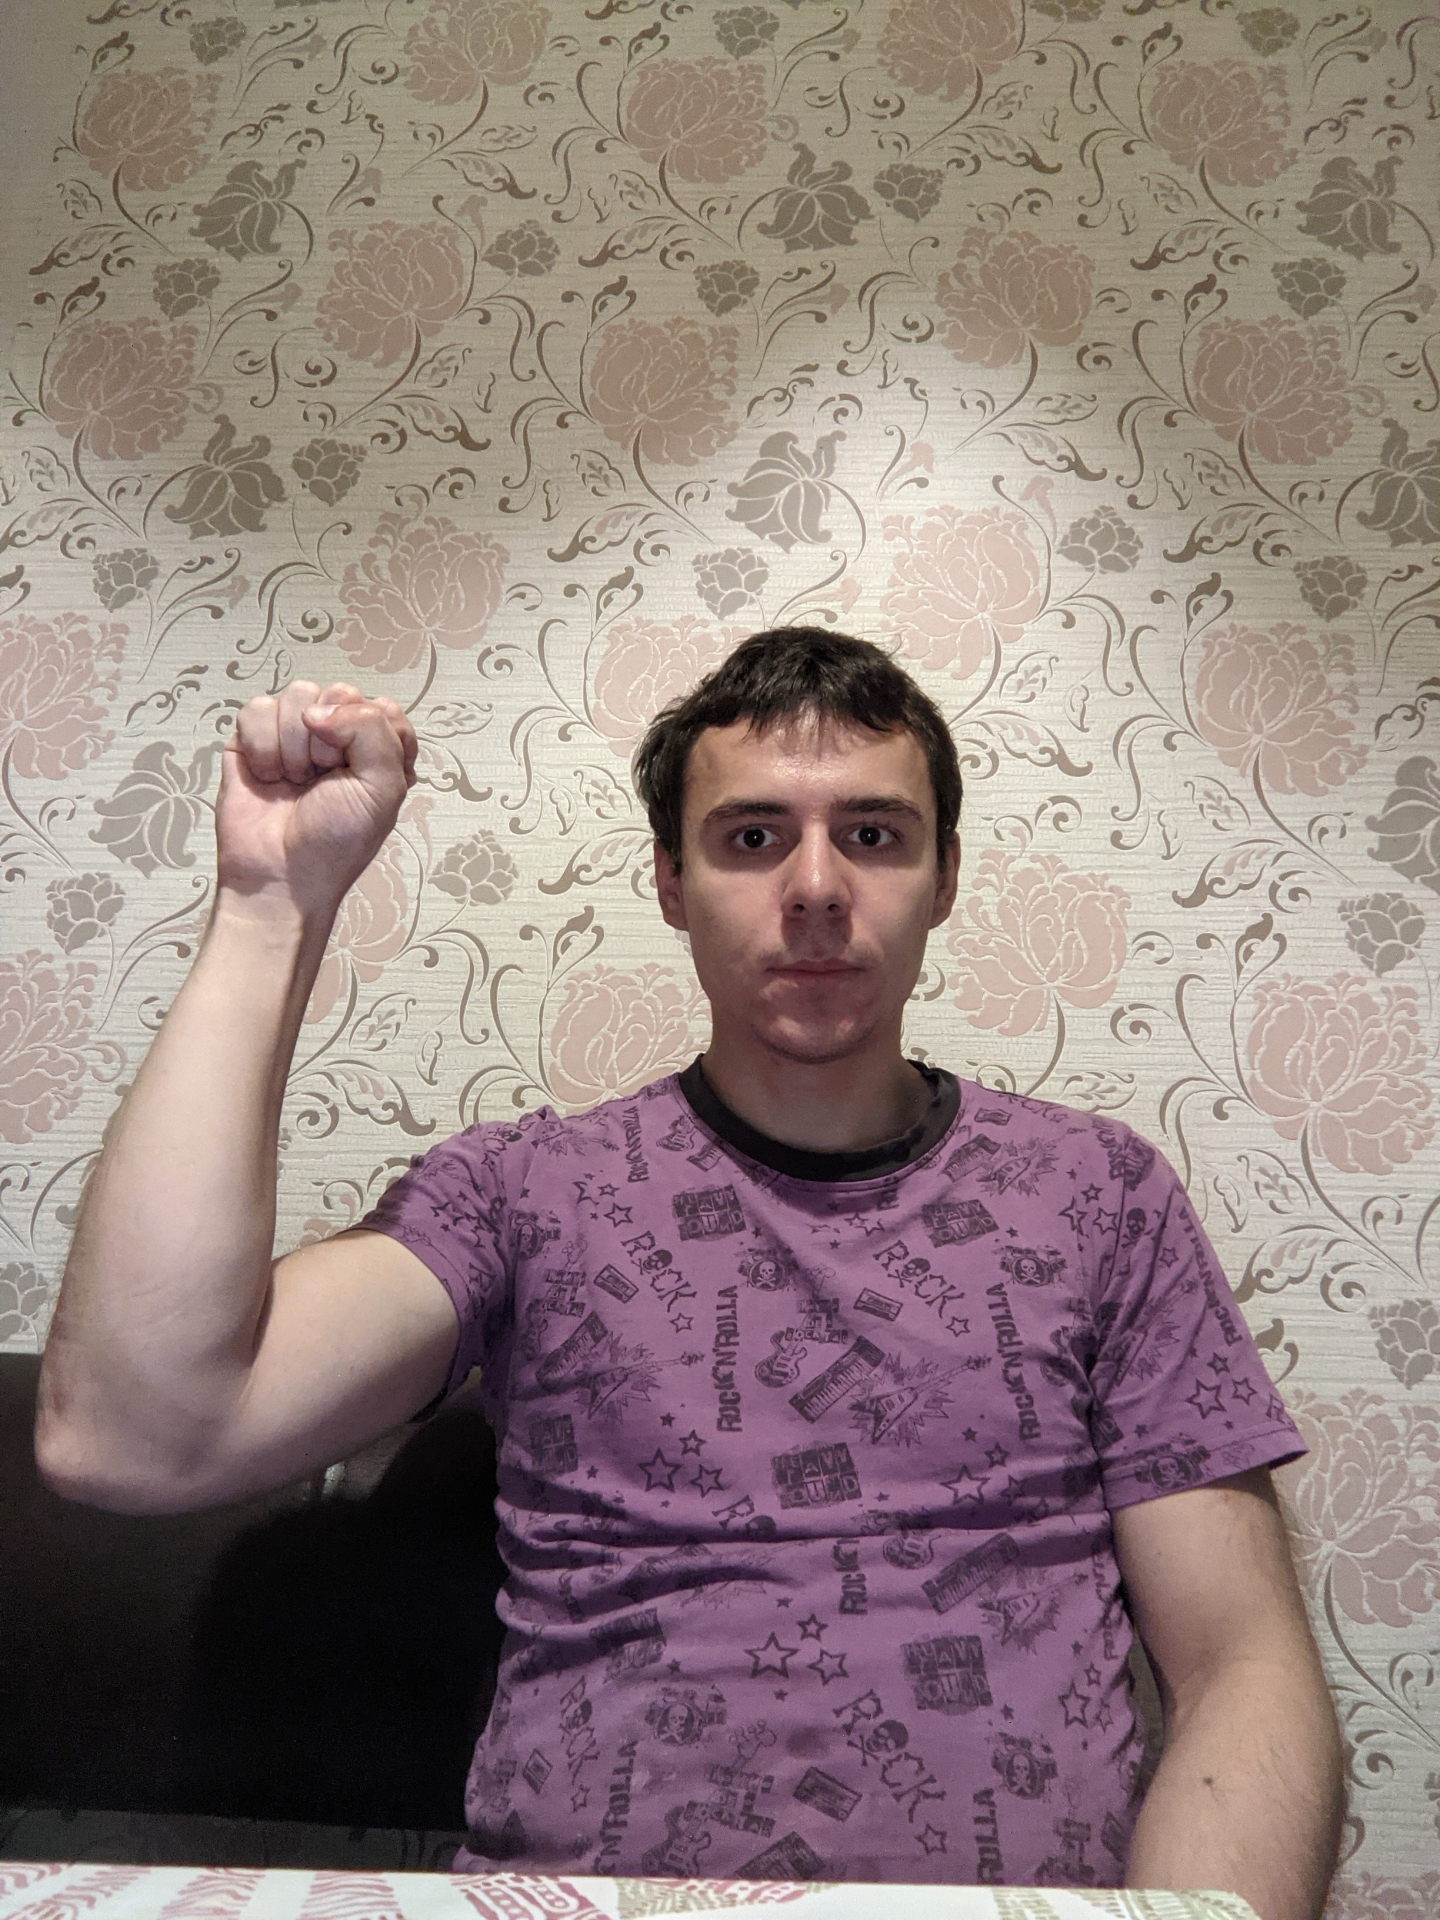
Label: clear